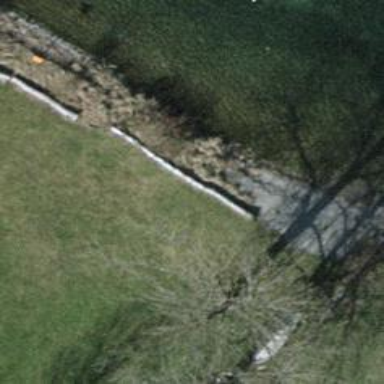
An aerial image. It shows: Pipeline marker.